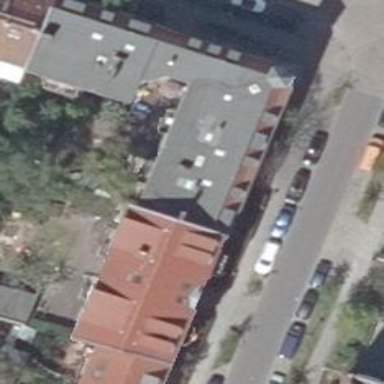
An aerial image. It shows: Unique apartment building with double saltbox roof shape.